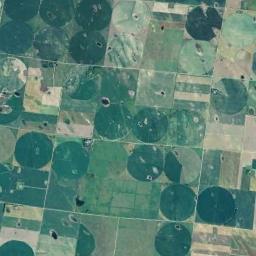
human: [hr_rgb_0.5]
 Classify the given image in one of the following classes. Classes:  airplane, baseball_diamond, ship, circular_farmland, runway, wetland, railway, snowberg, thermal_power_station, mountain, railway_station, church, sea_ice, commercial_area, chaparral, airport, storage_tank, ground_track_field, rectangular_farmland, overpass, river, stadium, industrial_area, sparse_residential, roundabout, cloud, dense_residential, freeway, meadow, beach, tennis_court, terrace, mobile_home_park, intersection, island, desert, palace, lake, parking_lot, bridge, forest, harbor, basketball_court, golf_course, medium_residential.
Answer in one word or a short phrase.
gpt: circular_farmland